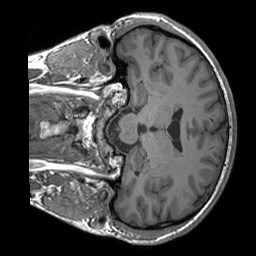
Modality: T1w
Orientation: coronal
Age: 26
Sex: male
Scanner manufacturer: siemens
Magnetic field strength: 3 T
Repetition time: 1.9 s
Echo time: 0.00243 s